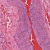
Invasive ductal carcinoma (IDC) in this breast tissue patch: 0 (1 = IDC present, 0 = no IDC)